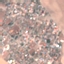
Land use / land cover: Residential